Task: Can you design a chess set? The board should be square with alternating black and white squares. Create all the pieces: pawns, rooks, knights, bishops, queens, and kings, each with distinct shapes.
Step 5597:
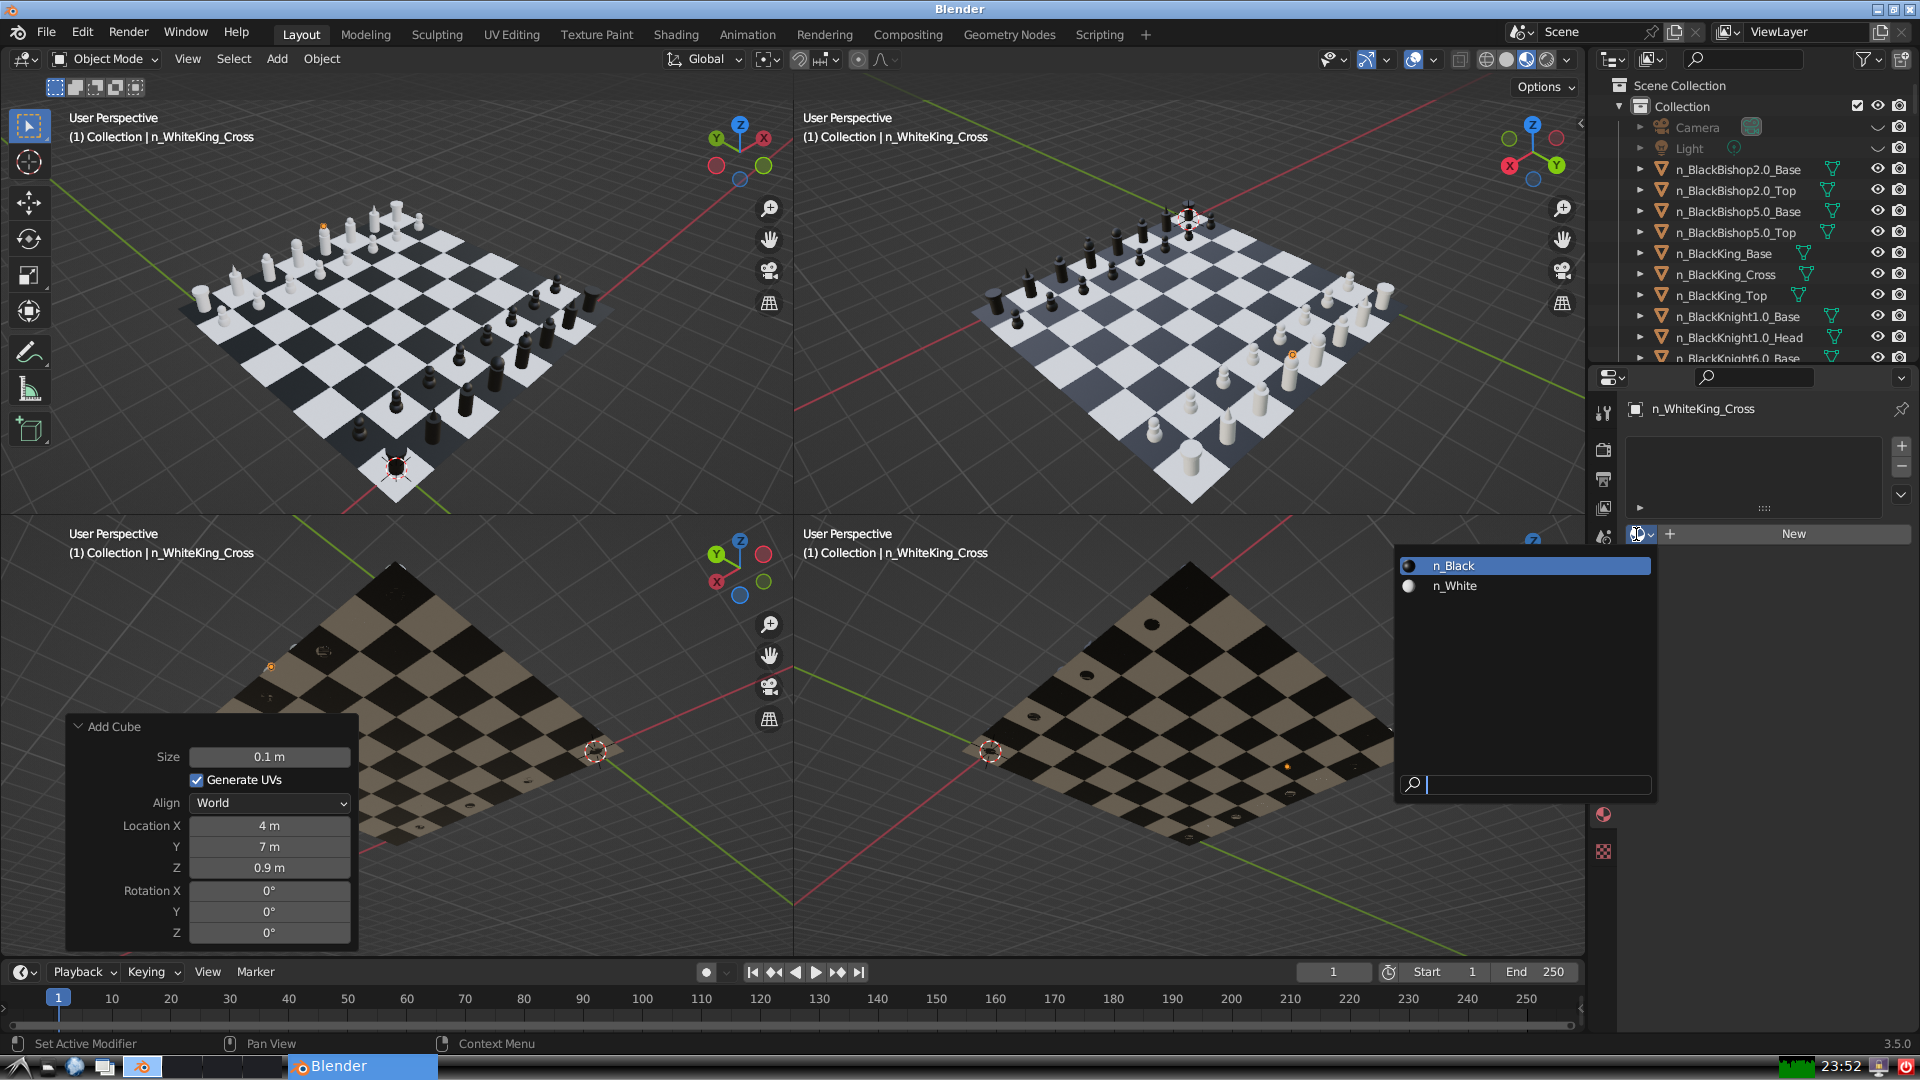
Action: input_text: n_White